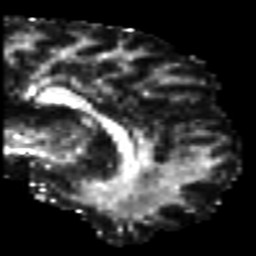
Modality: FA
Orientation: sagittal
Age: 40
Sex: male
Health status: ill
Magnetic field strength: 3 T
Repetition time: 7 s
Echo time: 0.0926 s